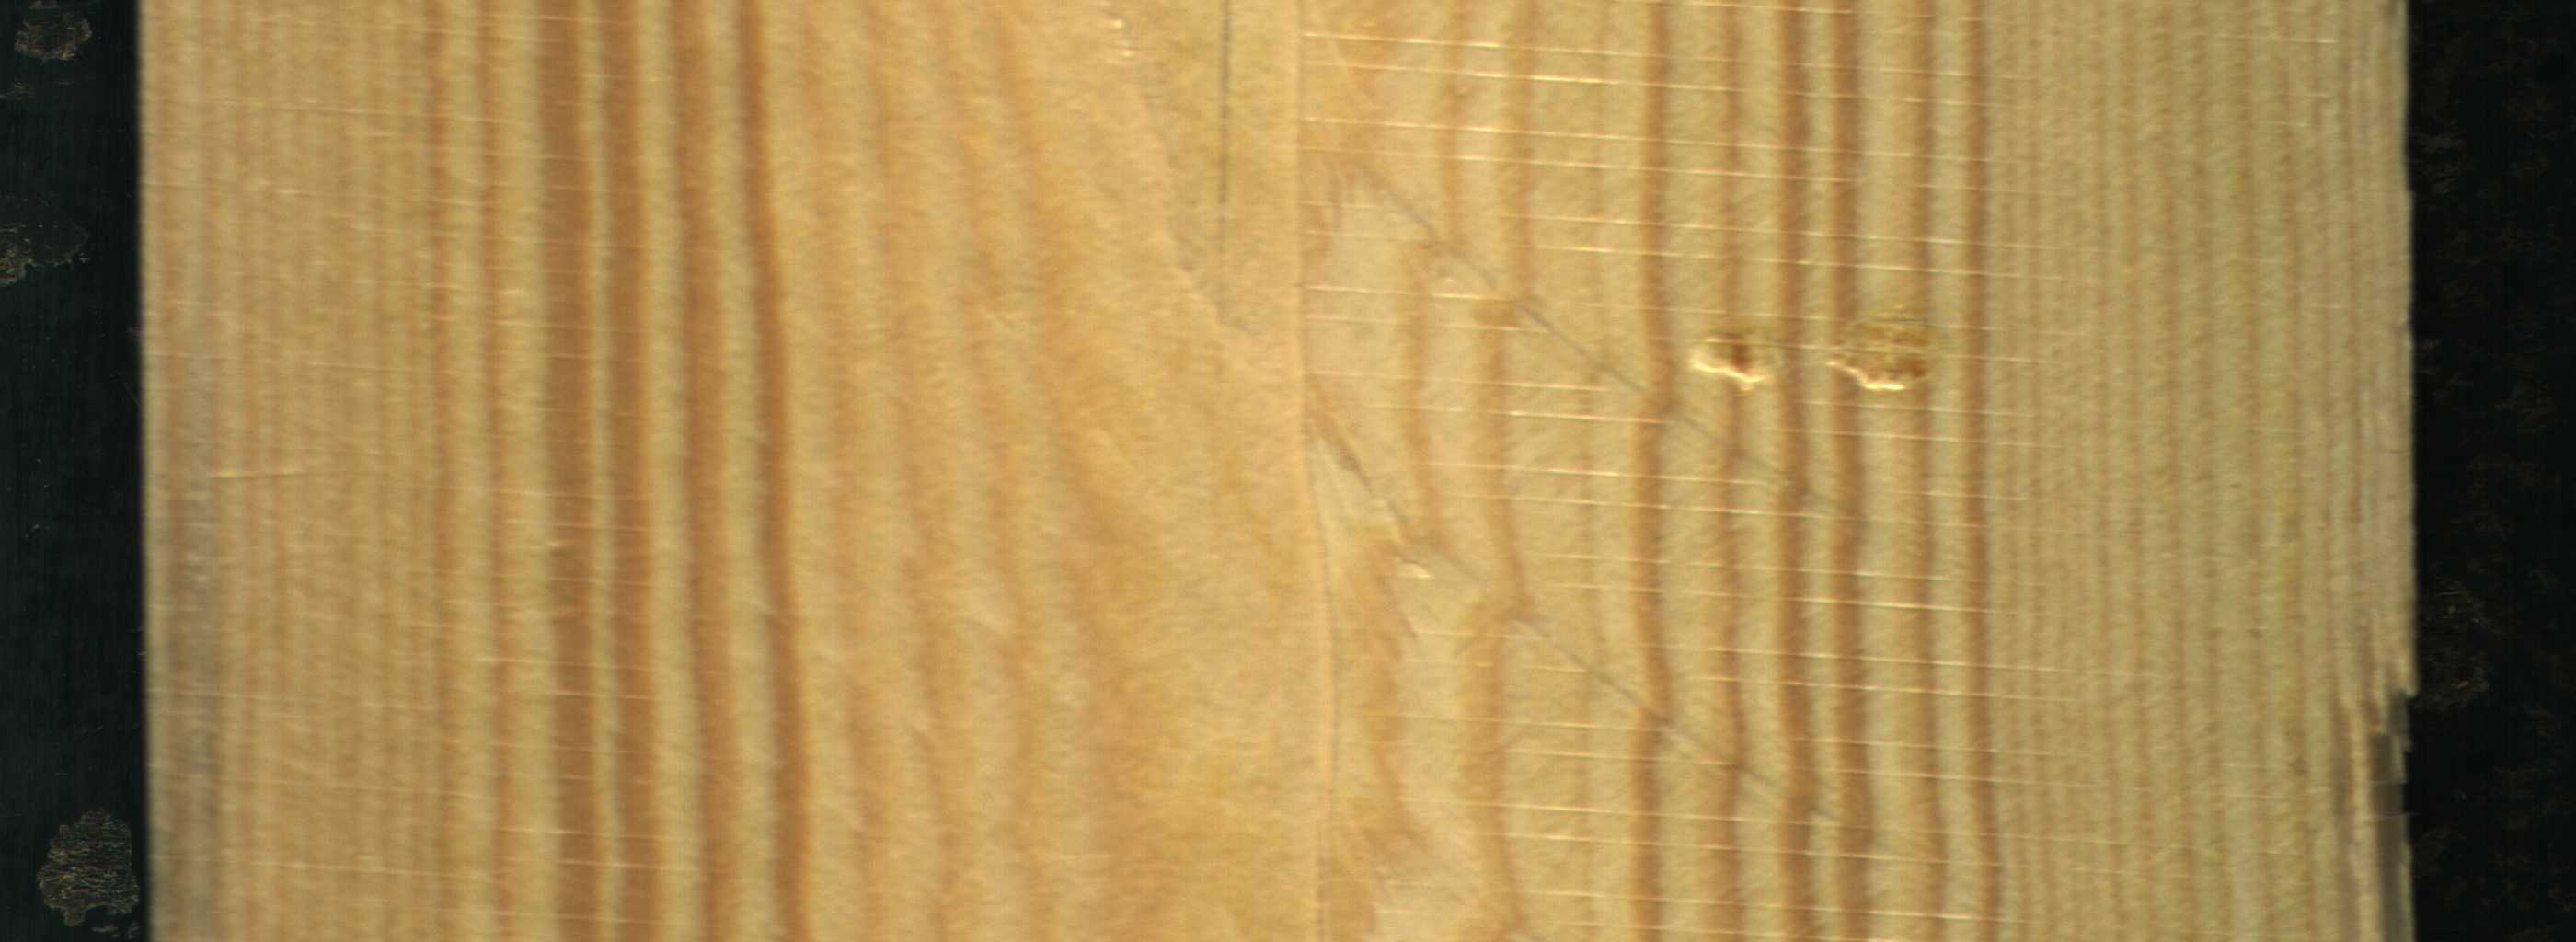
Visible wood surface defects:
resin
resin